Question: We're trying out Vagrant. We have a web application directory on the host shared with the guest via NFS. While developing the website we quickly started to hit issues.
We are running gulp-watch to spot changes to stylesheet and javascript files and run tasks, but changes were not being picked up for up to one minute.
Also, Laravel was not noticing that blade templates were being changed, and so was not recompiling them and the old view templates were being shown.
I eventually boiled down the problem to a very short PHP script to demonstrate the error.
'''
<?php
header('Content-Type: text/plain');
$file = 'test.html';
echo "modified: " . date('r', filemtime($file)) . "
";
echo "contents: " . file_get_contents($file) . "
";
'''
This gets the modification time of another file 'test.html' and also outputs its contents. This gave strange behaviour. When changing 'test.html' (incrementing its full contents, a single integer) via the host and then refreshing the page, either it would work as expected (new file modification date, and the new file contents) or the contents of the file would update but the file modification date would not. On hitting refresh the modification date would then catch up. Here's an example of the latter case.

I later found that if the "modified" and "contents" lines were switched around so that the contents were retrieved before looking at the modification date, I would get the expected output every time.
The question was what was causing this and how we could get around it, and was it linked to the issues with watching files for changes?
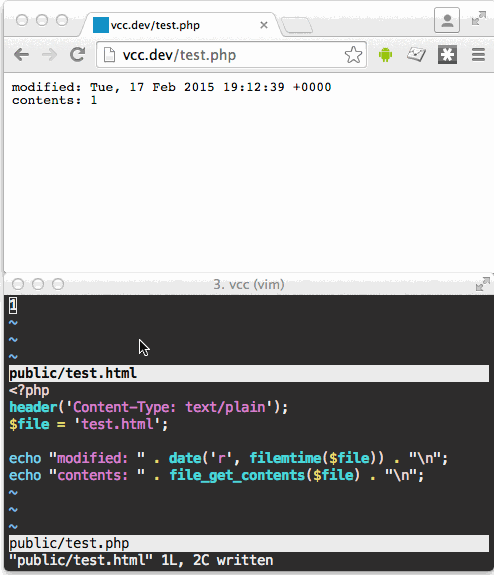
Answer: They are indeed linked. It appears to be to do with NFS caching details about files.
With gulp-watch running, we could edit a file from the host which was being watched by the guest, and it would not be noticed. But then as soon as the file was accessed by the guest (for instance with 'cat file.less') the gulp-watch process would see the updated modification date and run its tasks.
The solution in the end was to give Vagrant a hint to mount the NFS share with the 'lookupcache=none' option.
To do this, a line in our 'Vagrantfile' changed from
'''
config.vm.synced_folder "./", "/vagrant", type: "nfs"
'''
to
'''
config.vm.synced_folder "./", "/vagrant", type: "nfs", mount_options: ["lookupcache=none"]
'''
Changes are now picked up immediately.